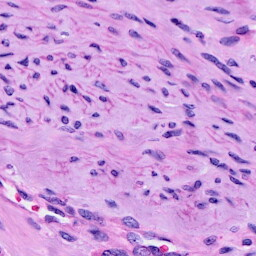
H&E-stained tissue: Cervix